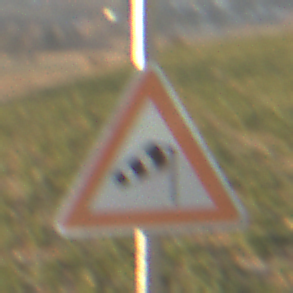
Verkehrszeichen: SeitenwindVonRechts
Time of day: SunriseSunset
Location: Outdoor (Nature)
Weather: PartlyCloudy
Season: NotSpecified
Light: Natural